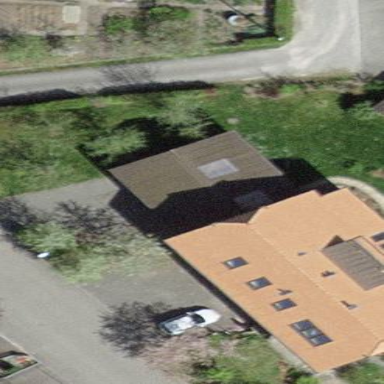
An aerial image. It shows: Garage building.